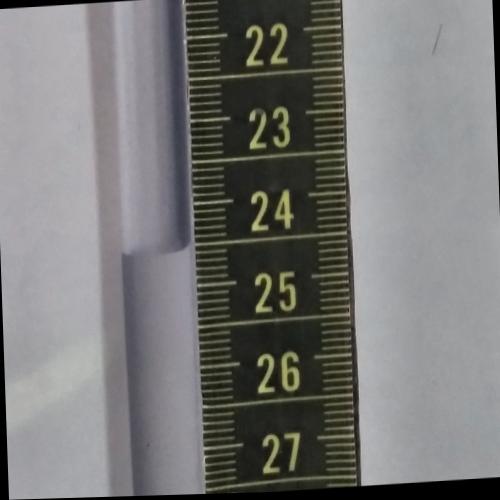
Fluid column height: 24.5 cm